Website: lowes
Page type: stored-credit-cards
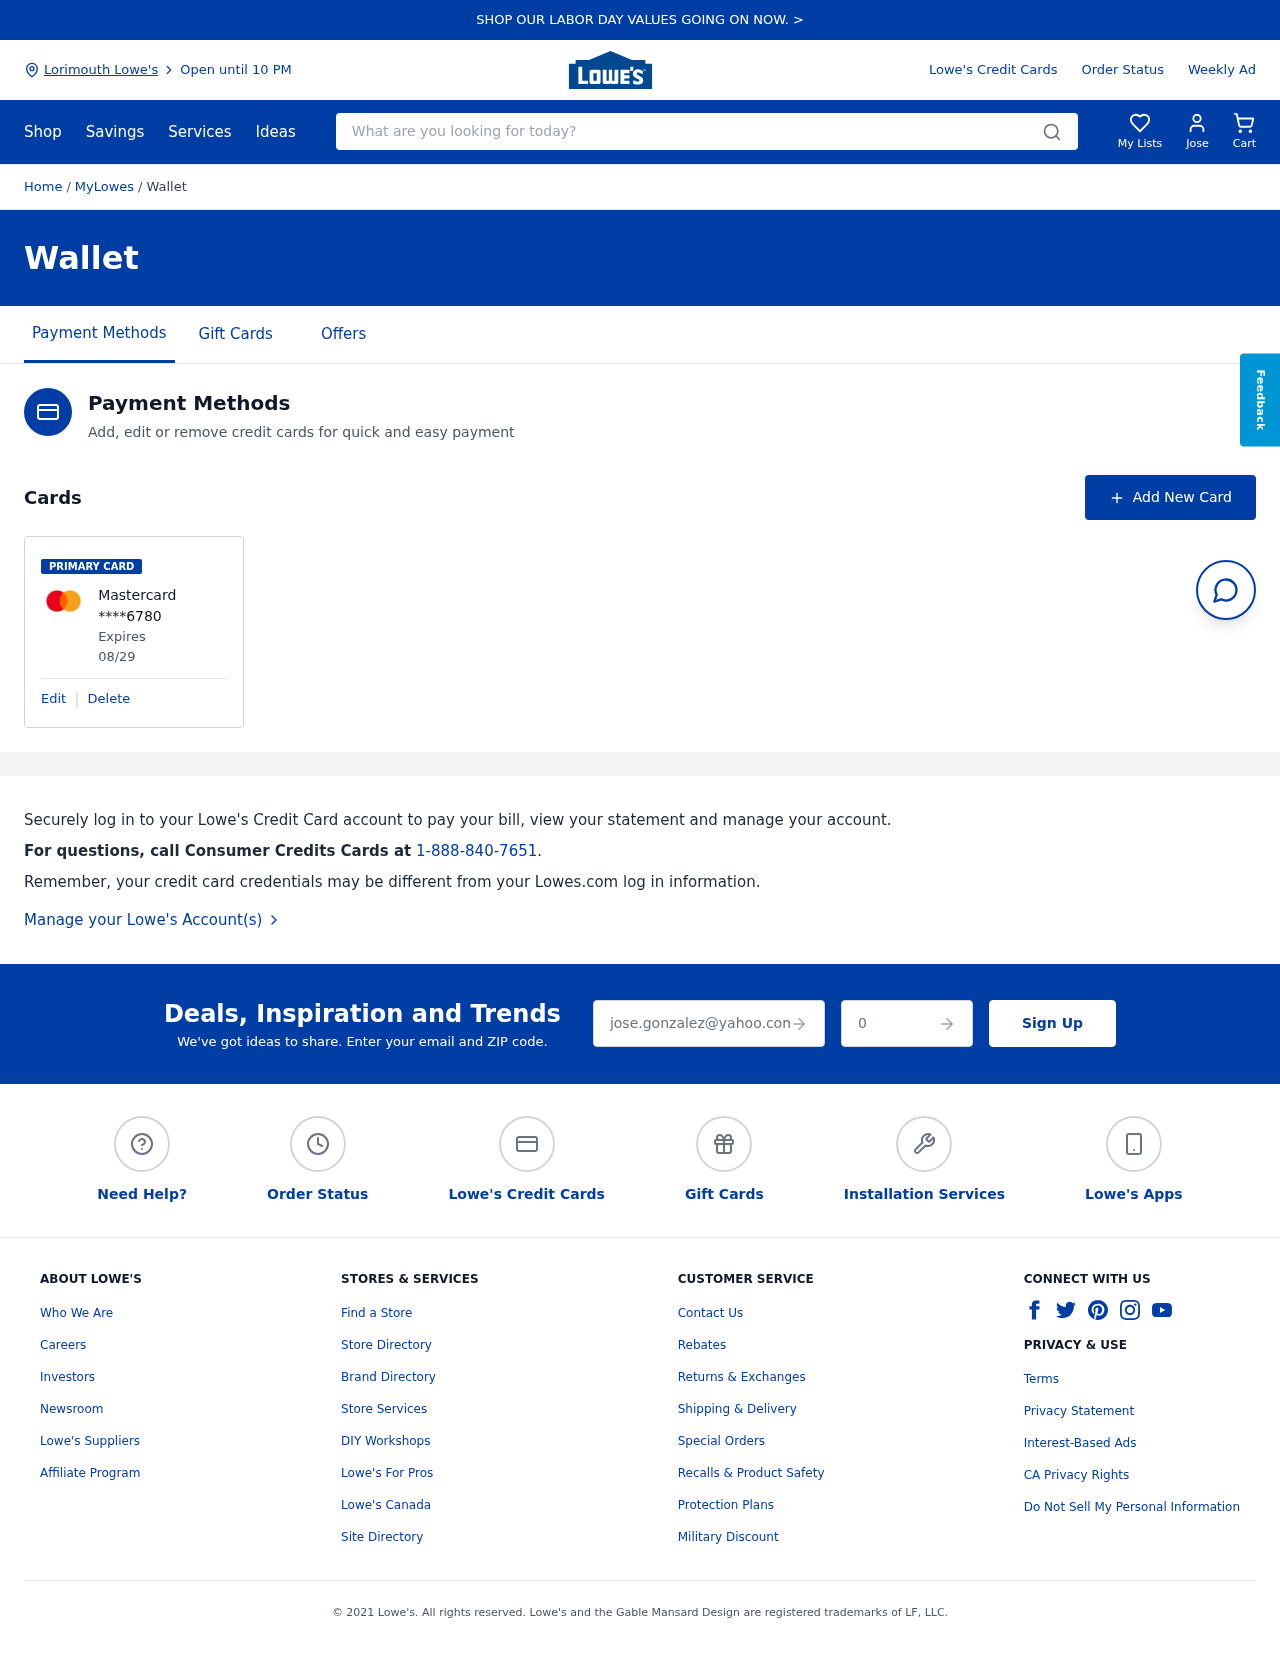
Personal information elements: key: PII_CARD_EXPIRY
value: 08/29
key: PII_CARD_LAST4
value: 6780
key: PII_CARD_TYPE
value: Mastercard
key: PII_CITY
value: Lorimouth Lowe's
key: PII_EMAIL
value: jose.gonzalez@yahoo.com
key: PII_FIRSTNAME
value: Jose
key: PII_POSTCODE
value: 08089
Search elements: key: HEADER_SEARCH
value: What are you looking for today?